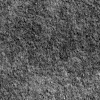
Atmospheric dust classification: not_dusty